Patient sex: M
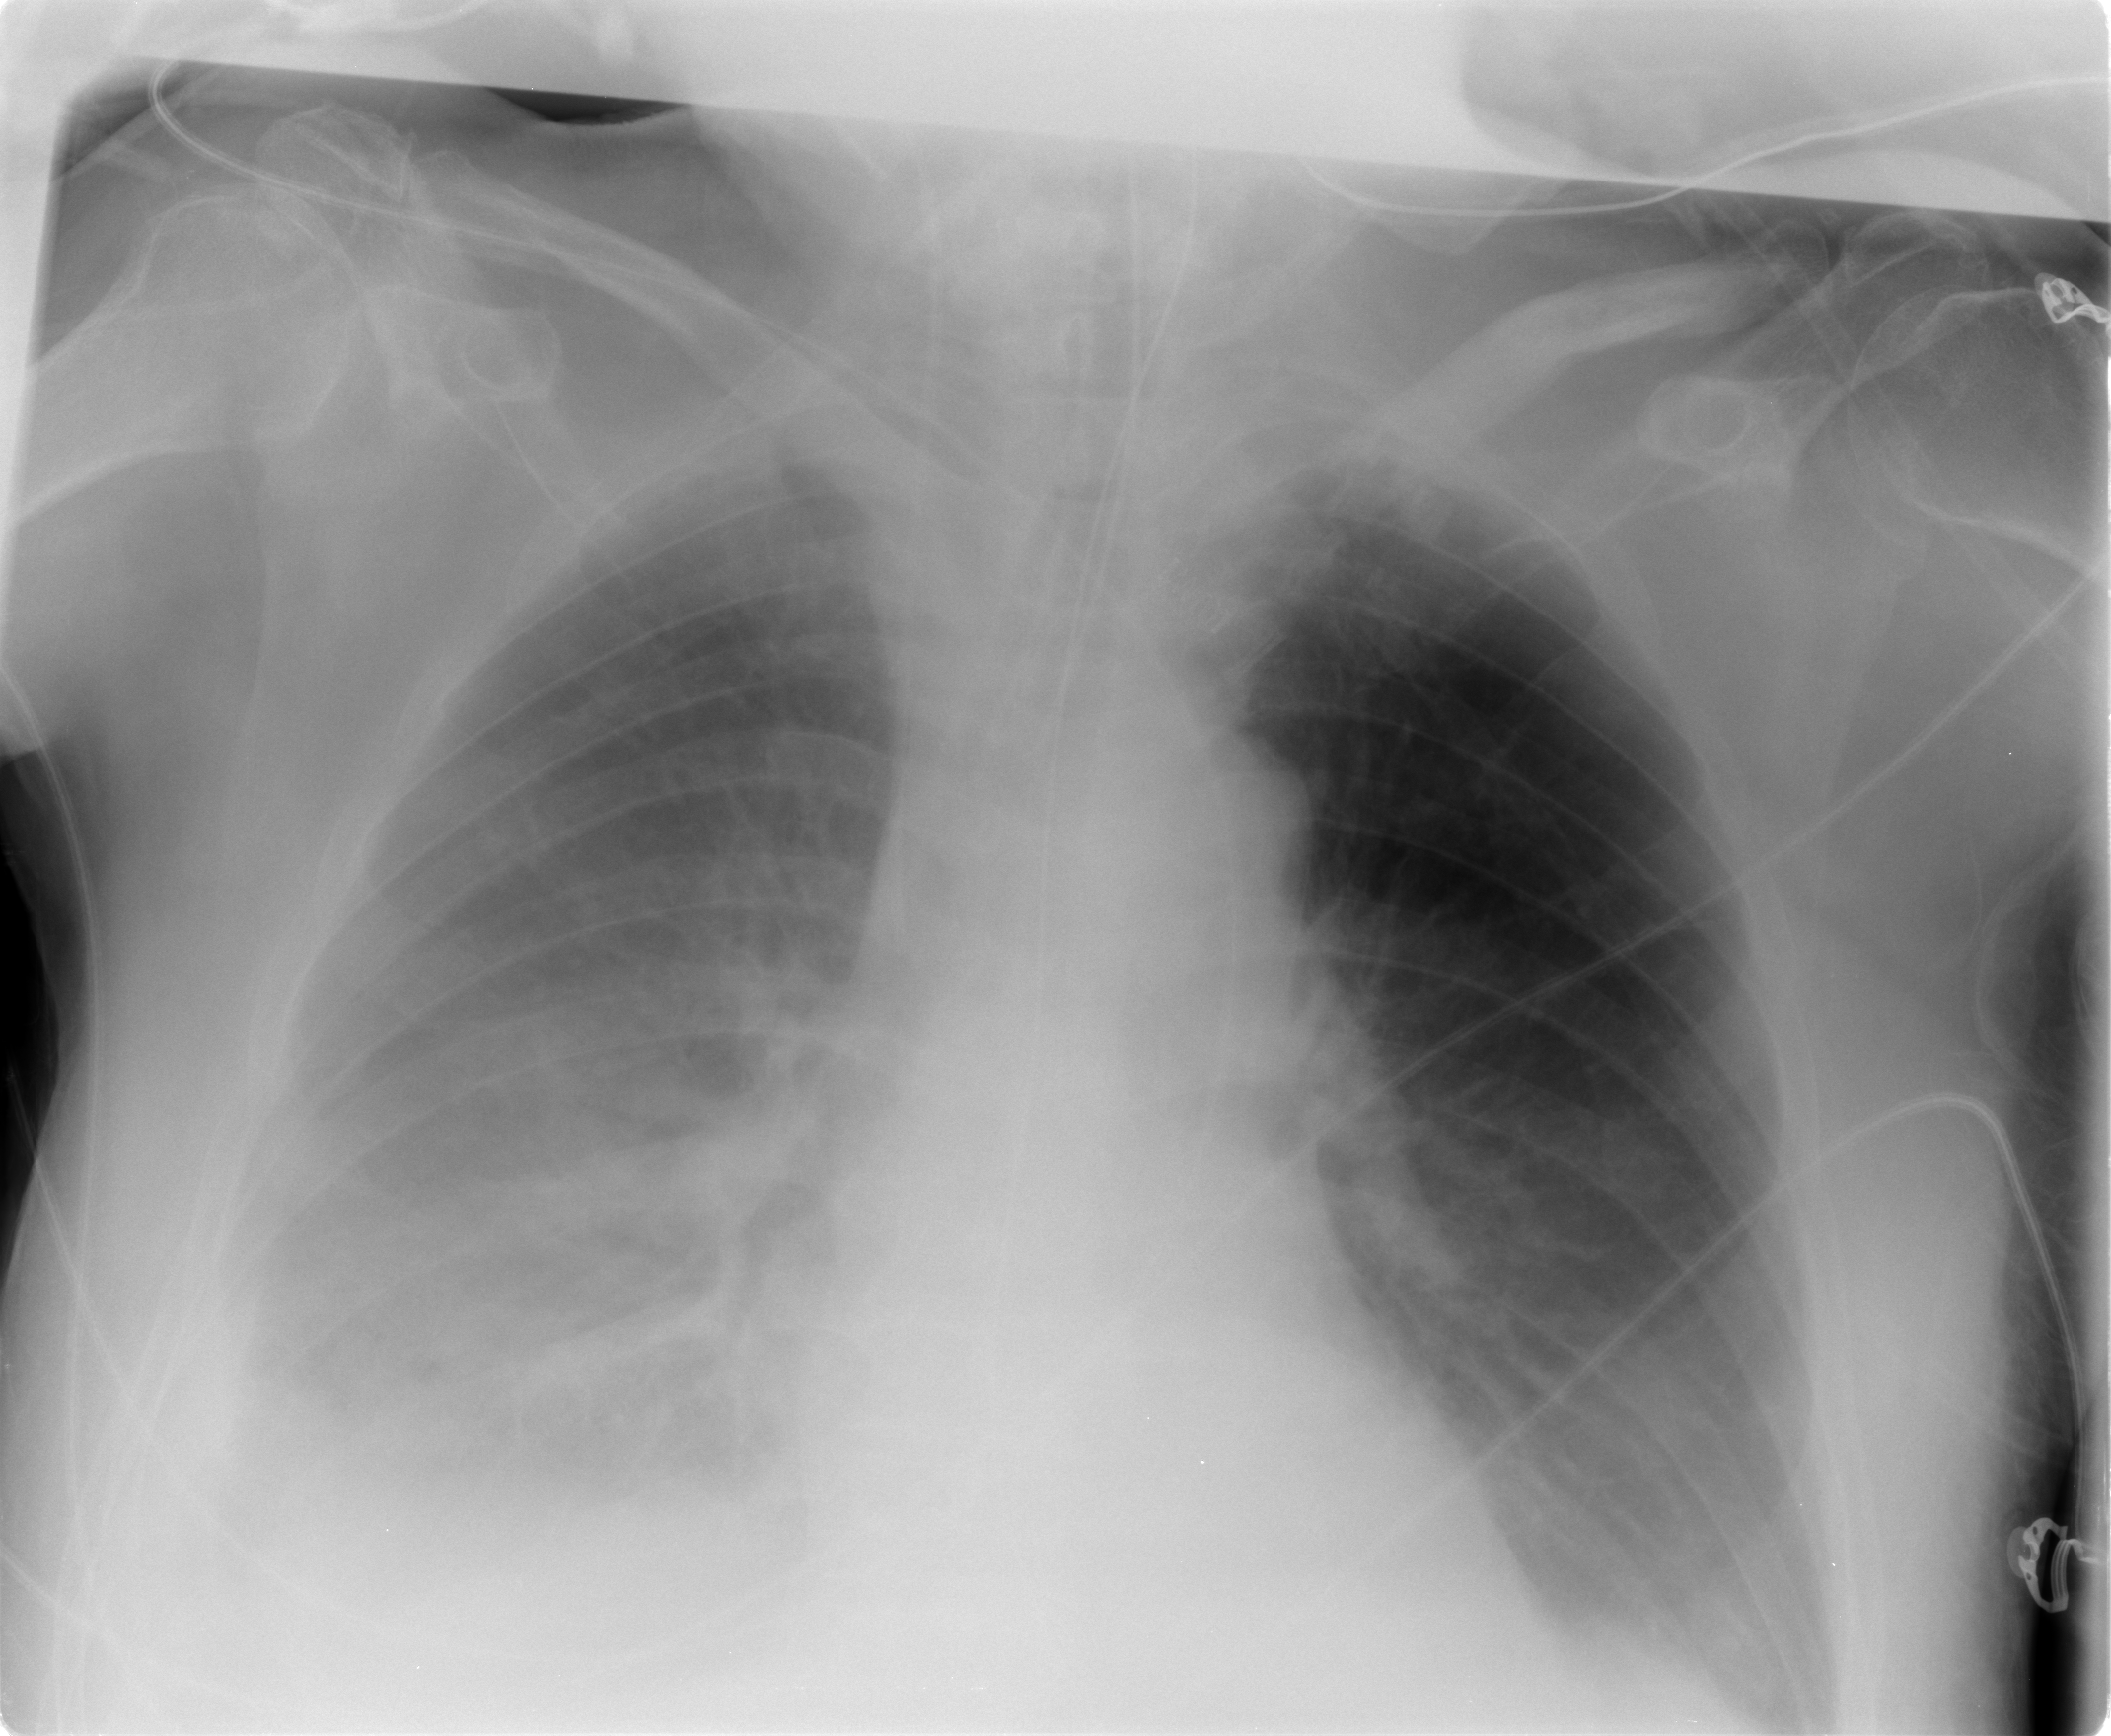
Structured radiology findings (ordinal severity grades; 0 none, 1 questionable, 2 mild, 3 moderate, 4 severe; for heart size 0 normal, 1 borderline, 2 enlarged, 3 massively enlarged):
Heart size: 0
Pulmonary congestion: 0
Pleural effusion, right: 3
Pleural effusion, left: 2
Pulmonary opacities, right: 0
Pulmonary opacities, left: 0
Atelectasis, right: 3
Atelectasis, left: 2